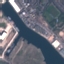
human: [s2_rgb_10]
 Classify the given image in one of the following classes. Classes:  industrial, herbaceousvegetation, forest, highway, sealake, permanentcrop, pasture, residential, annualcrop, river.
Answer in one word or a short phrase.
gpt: River